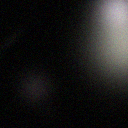
Screen state: off